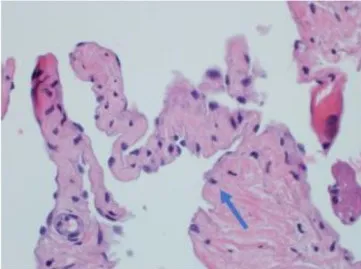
Enlarged, thin-walled, and irregular anastomosing lymphatic channels, lined by flat endothelial cells, are identified, growing in loose connective tissue. X 40.
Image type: pathology (h&e)